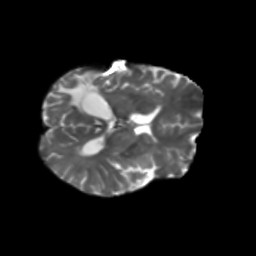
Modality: T2w
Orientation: axial
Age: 58
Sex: female
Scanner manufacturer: siemens
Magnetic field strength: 3 T
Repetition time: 5.25 s
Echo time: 0.08 s